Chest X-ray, PA view. Patient: 57 years old, sex M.
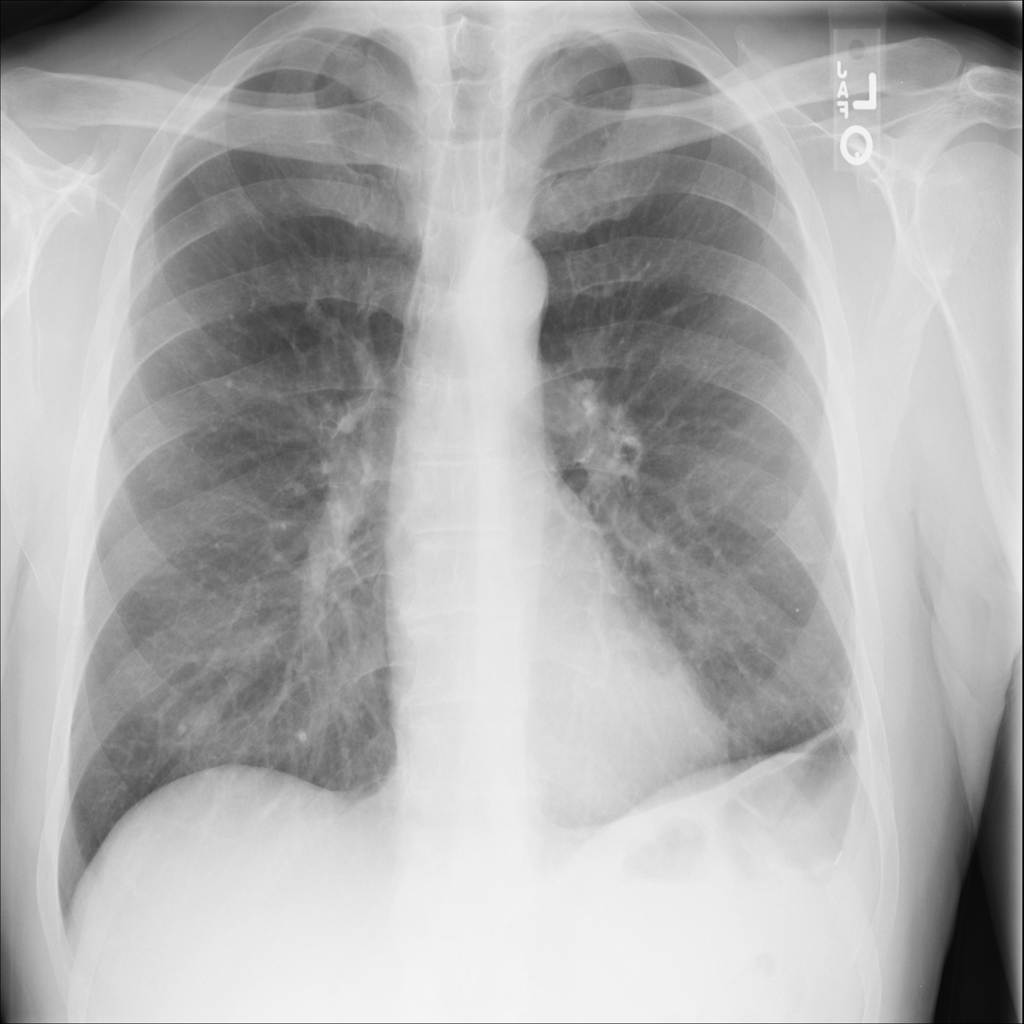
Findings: No Finding